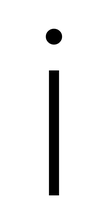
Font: Inter_ExtraLight